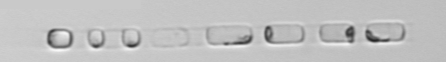
Label: Skeletonema